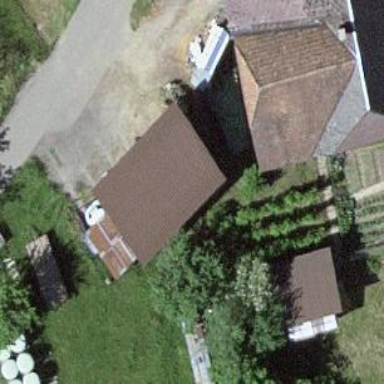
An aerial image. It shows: Garage.